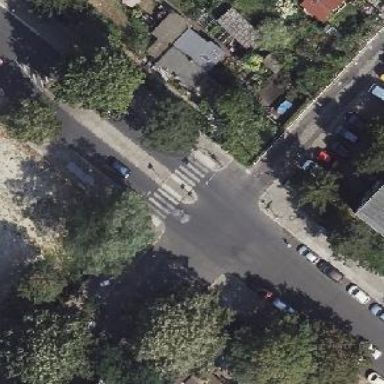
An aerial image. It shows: Traffic island serving as traffic calming measure.